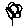
Label: flower